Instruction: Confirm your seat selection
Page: seats
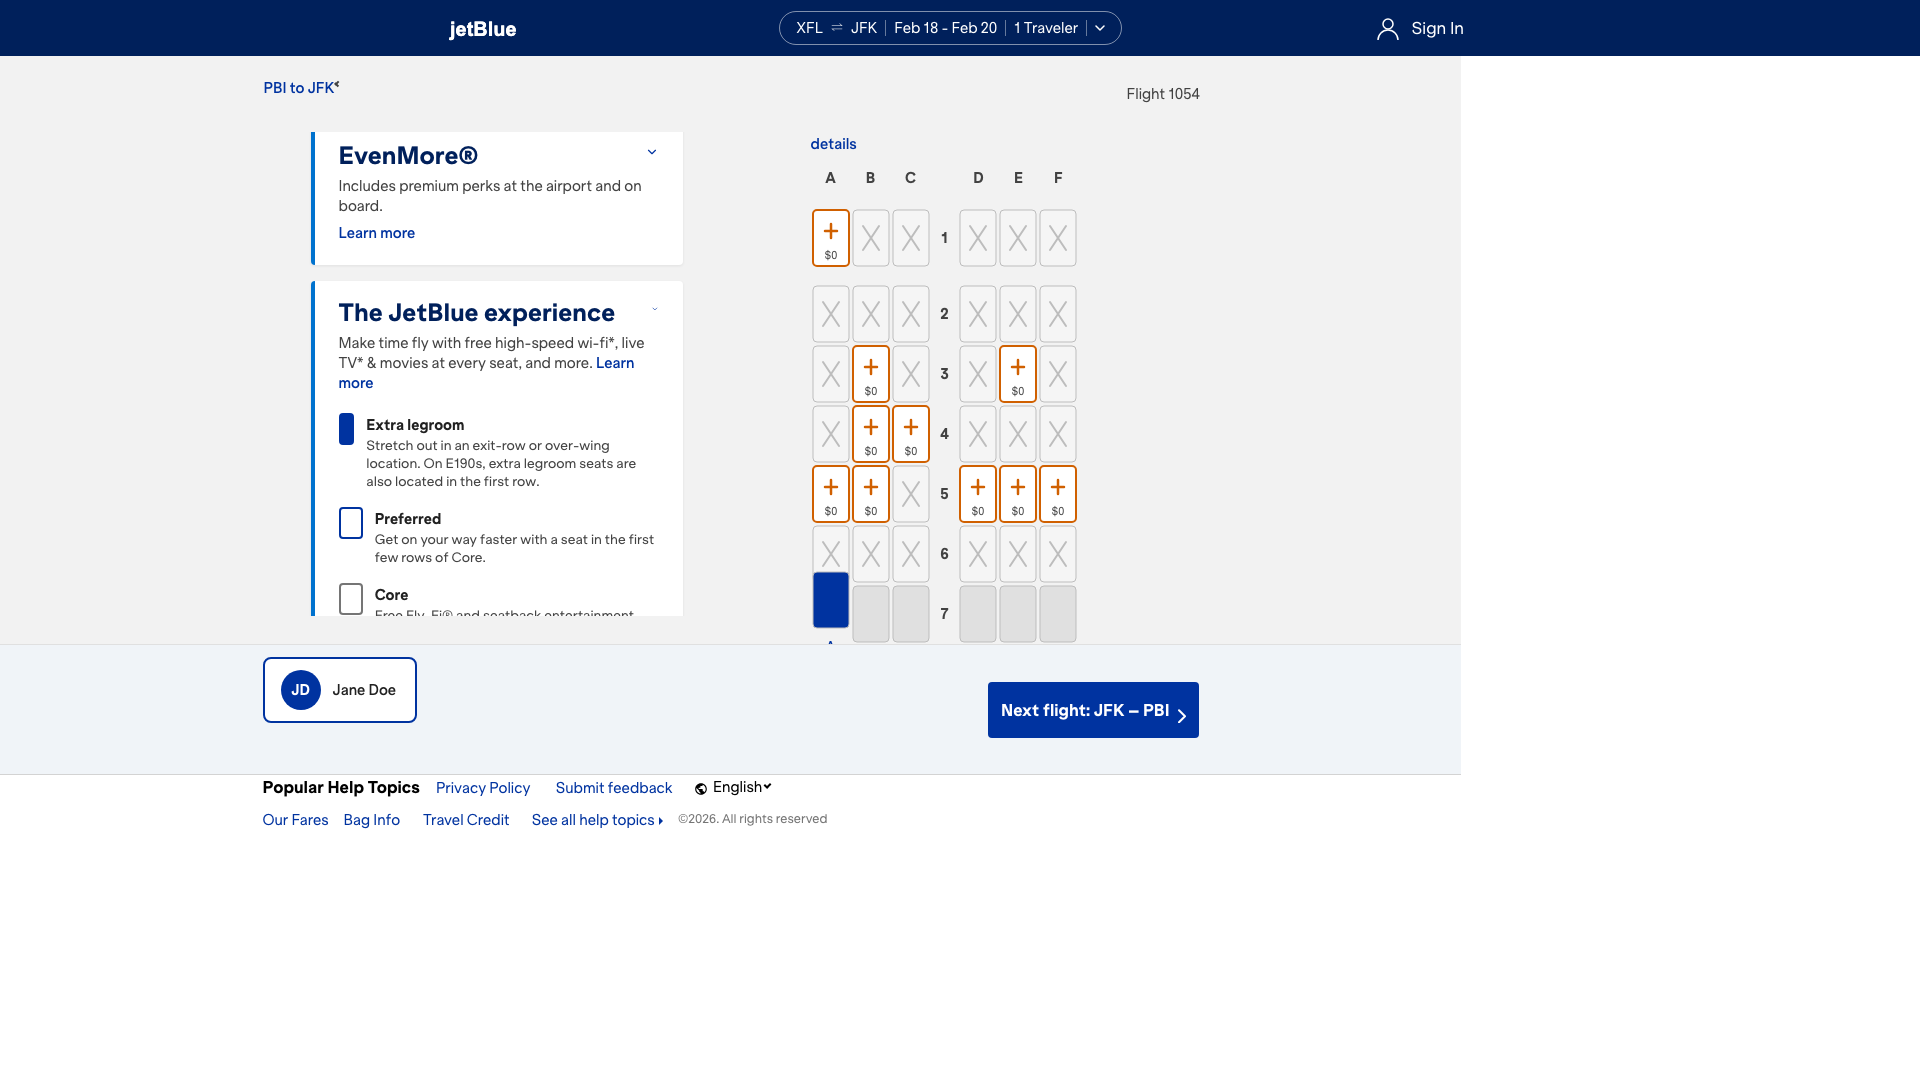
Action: click